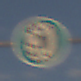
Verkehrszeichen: SchneekettenVorgeschrieben
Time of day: SunriseSunset
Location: Outdoor (Nature)
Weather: PartlyCloudy
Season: NotSpecified
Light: Natural